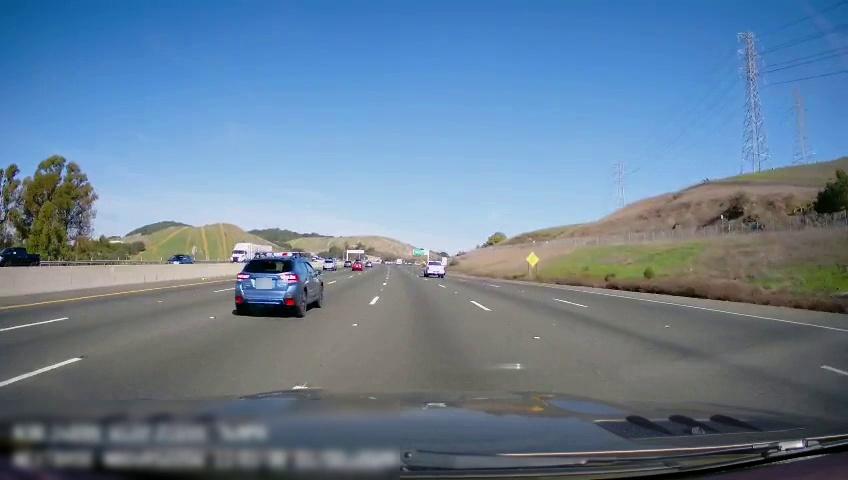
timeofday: Day
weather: Sunny
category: Drivable Space
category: Vehicles | Truck
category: Vehicles | Car
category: Vehicles | SUV
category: Vehicles | Truck
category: Vehicles | Car
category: Vehicles | Car
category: Vehicles | Truck
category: Vehicles | Car
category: Lanes | Alternate Lane
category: Lanes | Alternate Lane
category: Lanes | Alternate Lane
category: Lanes | Current Lane
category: Lanes | Current Lane
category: Lanes | Alternate Lane
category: Lanes | Alternate Lane
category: Traffic | Signs
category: Traffic | Signs